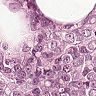
Metastatic tissue present: yes